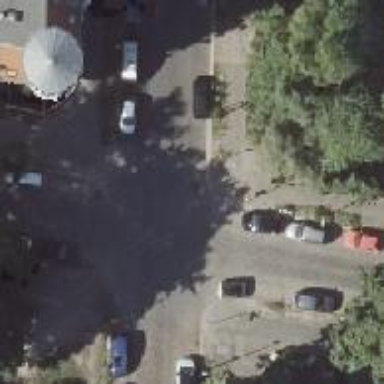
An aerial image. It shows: Unmarked crossing on footway.